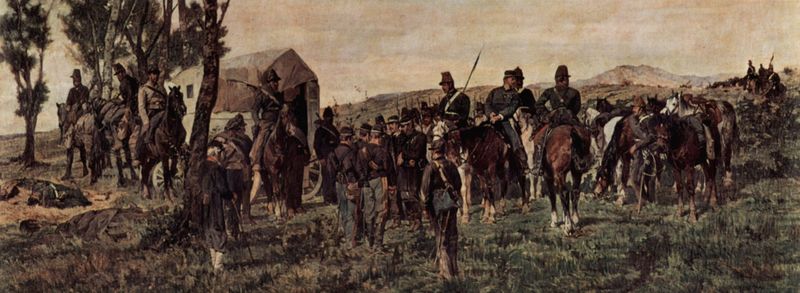
Titel: Der Fürst Amadeo Feritio in Custoza
Künstler: Giovanni Fattori
Standort: Milano
Institution: Pinacoteca di Brera
Schlagwörter: baum, berg, dunkel, gemälde, gruppe, himmel, mann, wolken, bäume, grün, landschaft, menschen, braun, frankreich, grau, männer, schwarz, gras, haus, rasen, tiere, wiese, beige, malerei, mensch, stehen, öl, feld, horizont, horizontlinie, hügel, hütte, wald, pferd, pferde, reiter, deutschland, reiten, rückenansicht, berge, zug, pause, rast, amerika, kutsche, rad, wagen, wagenrad, franzosen, krieg, querformat, schlacht, lanze, soldaten, warten, steppe, heide, militär, säbel, uniform, uniformen, waffen, leichen, soldat, tote, napoleon, ritter, armee, feldzug, heer, gewehr, kavalerie, kavallerie, wildnis, wagenräder, planwagen, gewehre, treck, infanterie, schlachtfeld, zelt, lager, südstaaten, truppe, bajonett, bürgerkrieg, prärie, holzwagen, dunkle palette, reiterei, aufmarsch, feldlager, gewähr, wagn, anhalten, soldatenzug, buchsen, kriegsbild, ras', sezessionskrieg, versorgungswagen, fahrendes volk, soldaten kavallerie, kavelarie, steehen, trübes licht